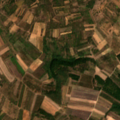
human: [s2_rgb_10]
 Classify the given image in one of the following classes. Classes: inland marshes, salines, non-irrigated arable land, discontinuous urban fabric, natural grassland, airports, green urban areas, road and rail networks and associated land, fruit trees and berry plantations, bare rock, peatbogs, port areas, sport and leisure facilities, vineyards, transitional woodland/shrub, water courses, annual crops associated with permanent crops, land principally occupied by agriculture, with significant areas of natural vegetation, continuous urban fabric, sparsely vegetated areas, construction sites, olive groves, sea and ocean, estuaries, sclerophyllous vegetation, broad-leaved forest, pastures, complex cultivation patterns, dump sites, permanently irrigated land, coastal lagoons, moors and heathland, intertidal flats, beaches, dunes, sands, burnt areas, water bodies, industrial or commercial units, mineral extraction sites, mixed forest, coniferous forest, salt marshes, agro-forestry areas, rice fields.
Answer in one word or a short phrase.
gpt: complex cultivation patterns, land principally occupied by agriculture, with significant areas of natural vegetation, broad-leaved forest